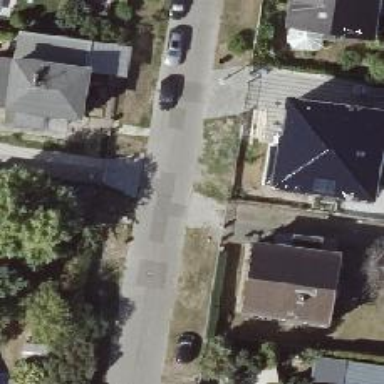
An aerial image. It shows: Concrete footway.